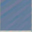
Piece: xx